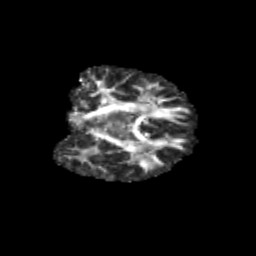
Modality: FA
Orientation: coronal
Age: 12
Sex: female
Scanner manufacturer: siemens
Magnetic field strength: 3 T
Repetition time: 3.8 s
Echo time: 0.07 s